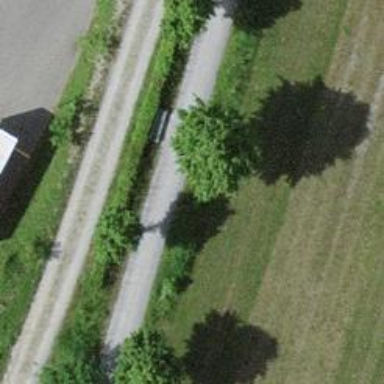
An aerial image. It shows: Grey bench.